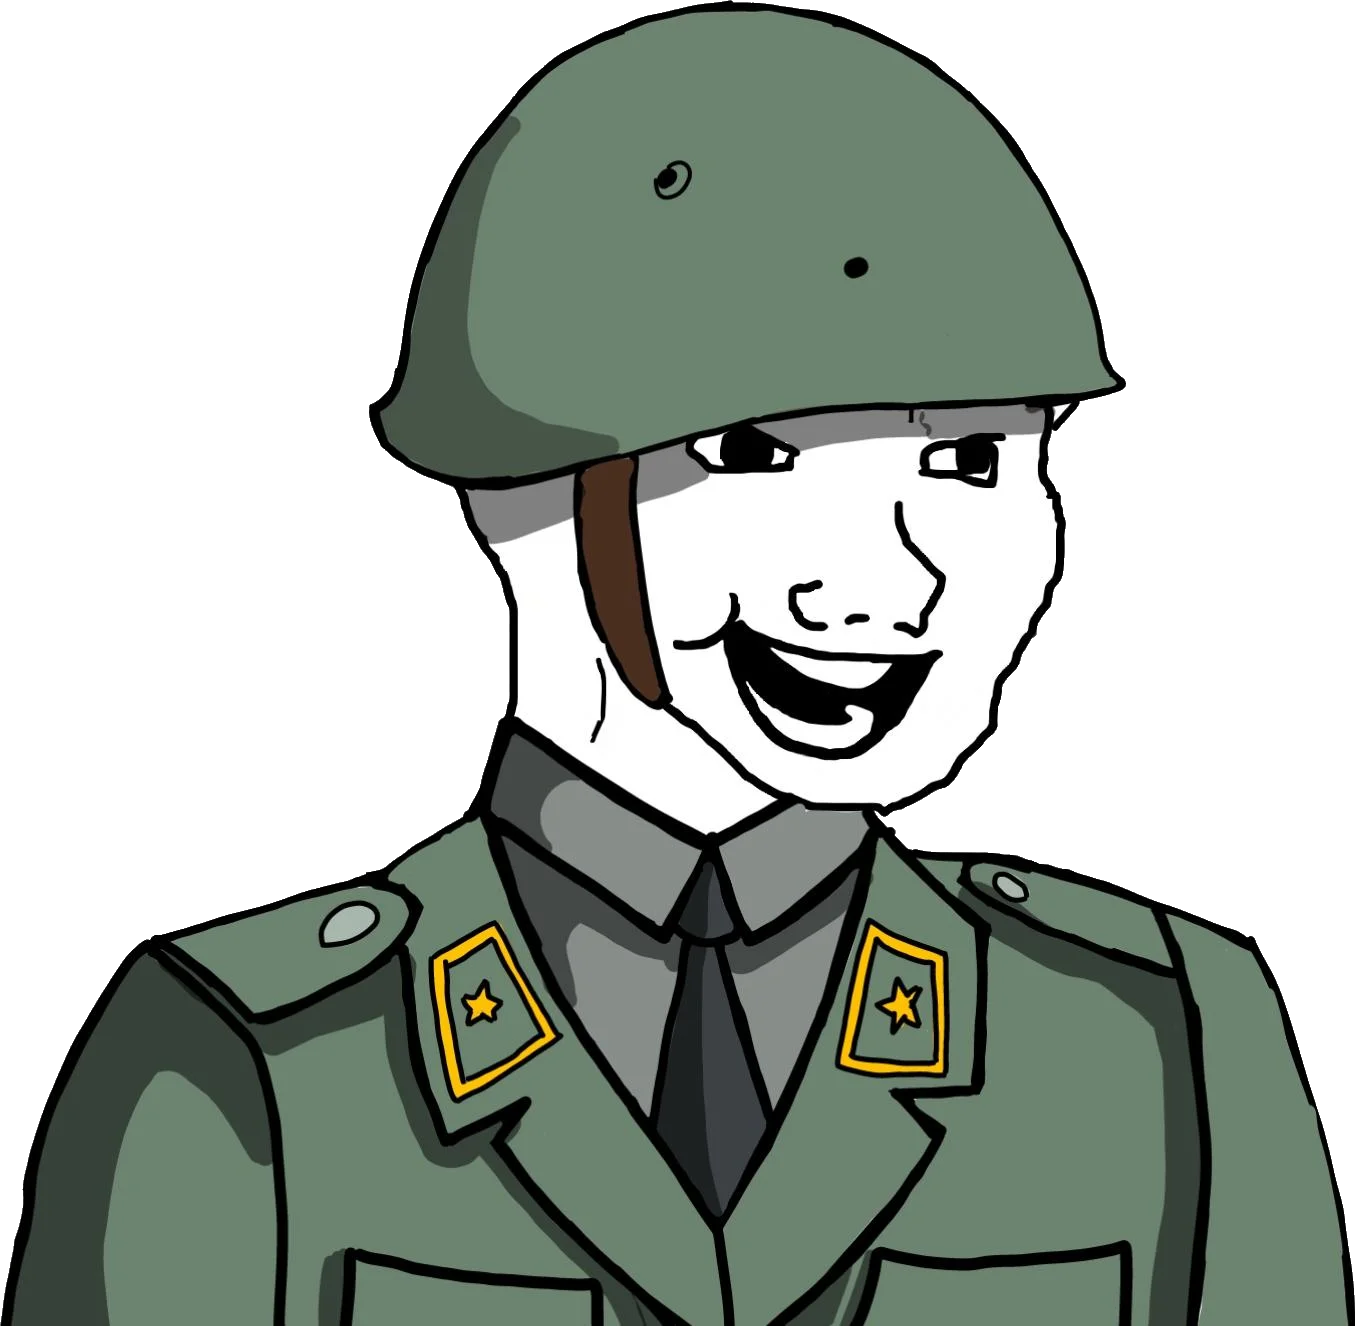
Label: 5_Bloomer